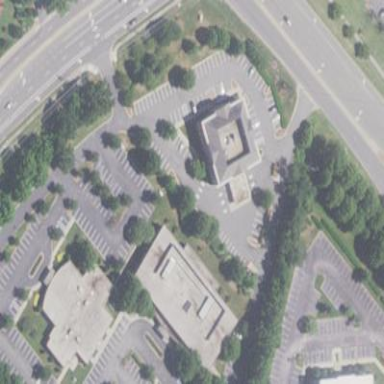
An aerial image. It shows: Building.